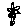
Label: flower